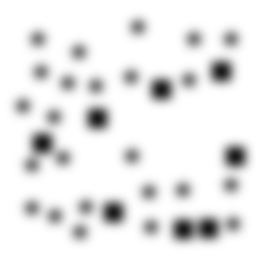
Squares: 8
Triangles: 0
Stars: 24
Total shapes: 32